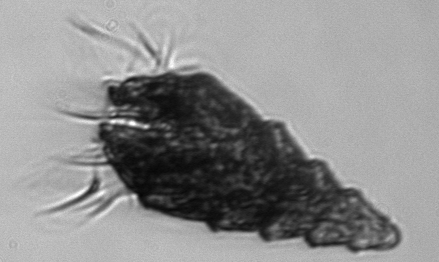
Label: Laboea_strobila